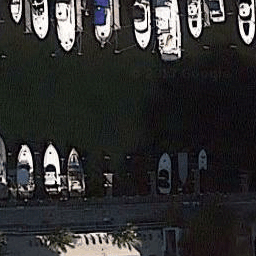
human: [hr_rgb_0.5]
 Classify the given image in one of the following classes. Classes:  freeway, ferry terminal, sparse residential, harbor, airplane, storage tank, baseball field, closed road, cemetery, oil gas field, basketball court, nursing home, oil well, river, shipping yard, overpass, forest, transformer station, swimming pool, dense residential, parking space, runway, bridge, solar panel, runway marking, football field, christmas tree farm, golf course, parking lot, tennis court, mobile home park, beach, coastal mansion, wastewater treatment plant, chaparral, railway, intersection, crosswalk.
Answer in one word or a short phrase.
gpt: harbor